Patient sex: M
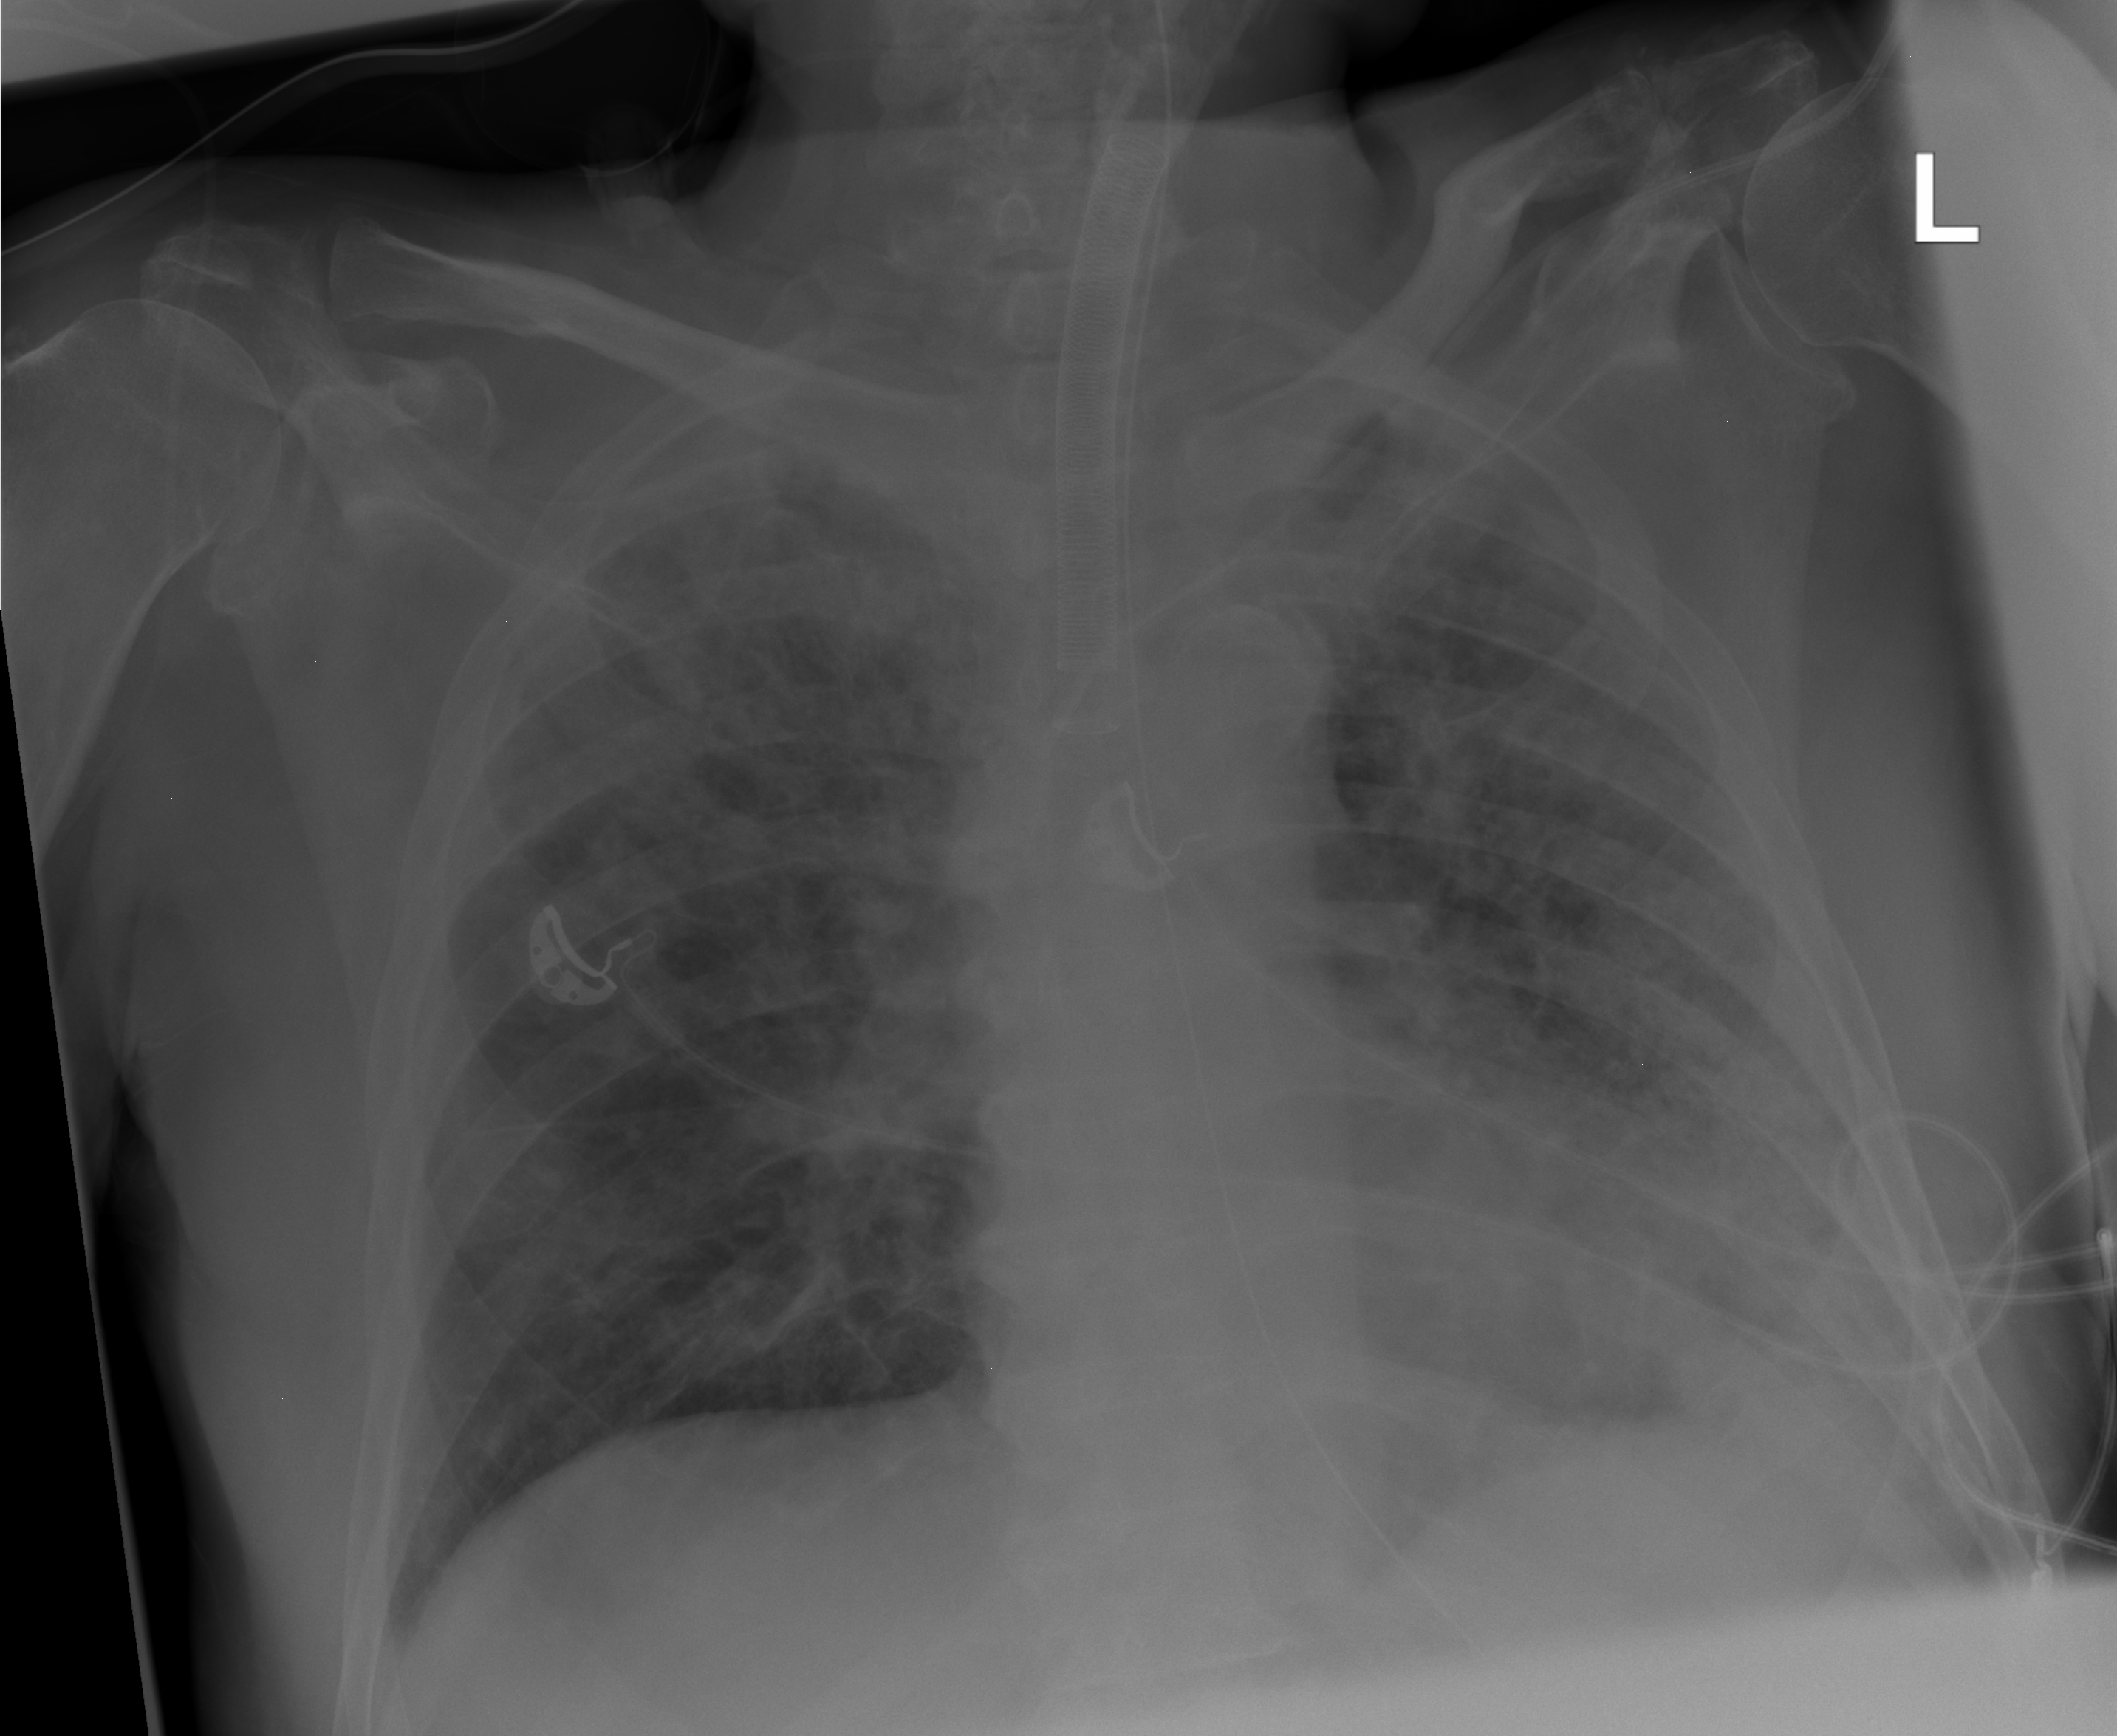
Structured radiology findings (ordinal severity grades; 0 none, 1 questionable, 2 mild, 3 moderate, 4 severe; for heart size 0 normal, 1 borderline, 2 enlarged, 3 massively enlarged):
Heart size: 1
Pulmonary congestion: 2
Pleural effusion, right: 0
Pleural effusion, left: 2
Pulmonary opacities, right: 3
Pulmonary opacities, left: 3
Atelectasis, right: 2
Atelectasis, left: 2